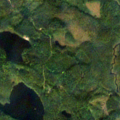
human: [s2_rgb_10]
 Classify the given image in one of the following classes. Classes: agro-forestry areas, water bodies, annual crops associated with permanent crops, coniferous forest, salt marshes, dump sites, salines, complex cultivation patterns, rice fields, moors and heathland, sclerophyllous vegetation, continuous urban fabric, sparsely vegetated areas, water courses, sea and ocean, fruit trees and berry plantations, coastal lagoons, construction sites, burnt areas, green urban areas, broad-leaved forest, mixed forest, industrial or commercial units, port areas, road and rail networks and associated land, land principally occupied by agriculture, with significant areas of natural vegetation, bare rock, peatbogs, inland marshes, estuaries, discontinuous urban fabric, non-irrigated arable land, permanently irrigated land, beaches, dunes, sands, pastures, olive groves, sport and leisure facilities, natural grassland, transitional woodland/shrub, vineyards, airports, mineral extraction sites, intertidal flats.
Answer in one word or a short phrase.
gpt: coniferous forest, transitional woodland/shrub